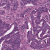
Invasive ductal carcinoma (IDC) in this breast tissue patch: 1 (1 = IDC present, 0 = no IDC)